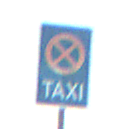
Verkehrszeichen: Taxenstand
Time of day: MorningAfternoon
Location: Outdoor (Special)
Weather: Clear
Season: NotSpecified
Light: Natural